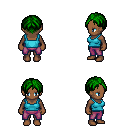
a pixel art fantasy rpg character, female body template, human, dark skin, teal pirate shirt, magenta pants, green parted hairstyle, four views (front, back, left, right), 2x2 character sprite sheet, small pixel art, hard edges, no anti-aliasing